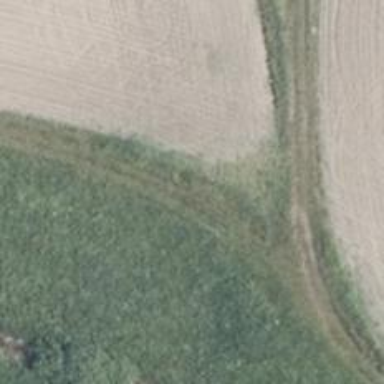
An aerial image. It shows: Grass track with grade4 quality surface.